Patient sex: M
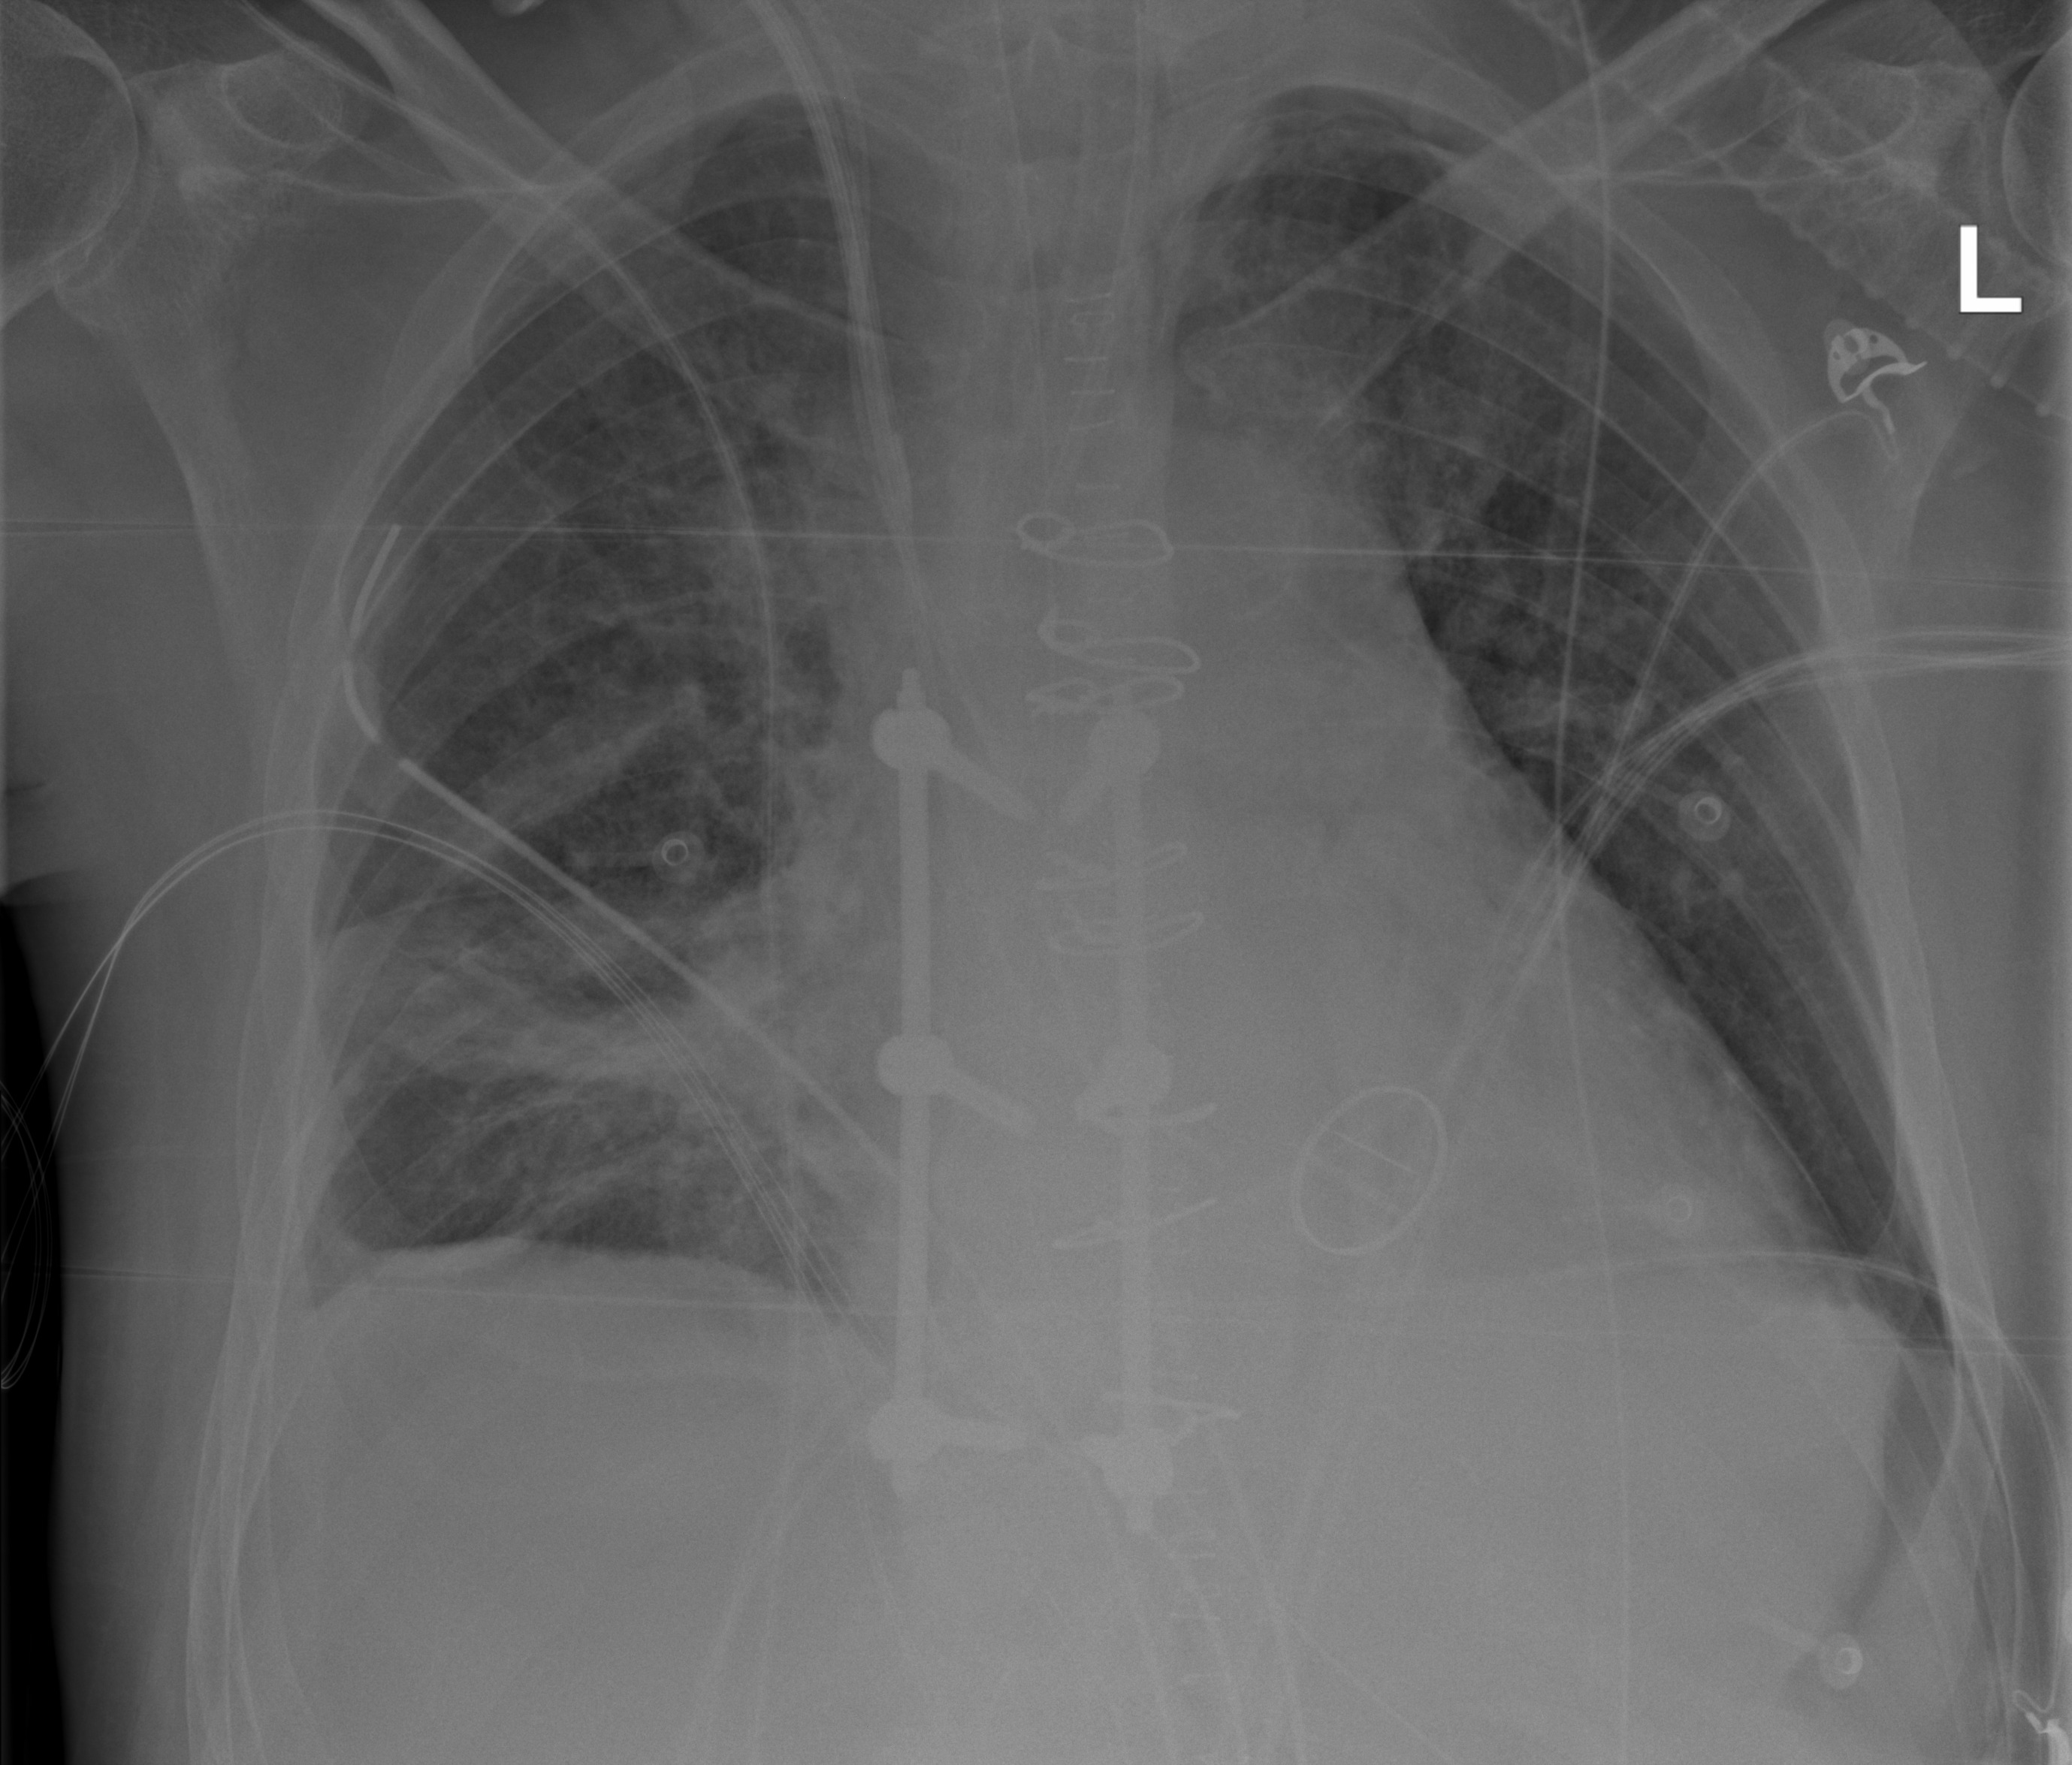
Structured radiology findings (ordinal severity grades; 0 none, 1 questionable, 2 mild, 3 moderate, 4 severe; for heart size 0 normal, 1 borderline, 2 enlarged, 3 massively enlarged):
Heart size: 2
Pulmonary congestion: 0
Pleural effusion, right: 2
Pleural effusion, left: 0
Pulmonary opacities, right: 0
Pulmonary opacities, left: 0
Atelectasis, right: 2
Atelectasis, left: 0